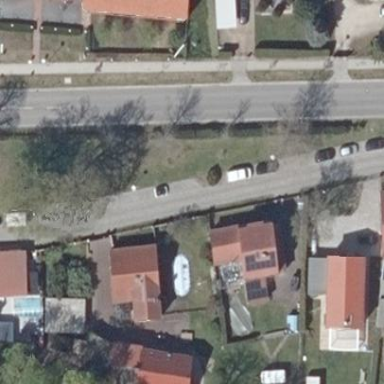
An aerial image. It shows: Street-side parking area.